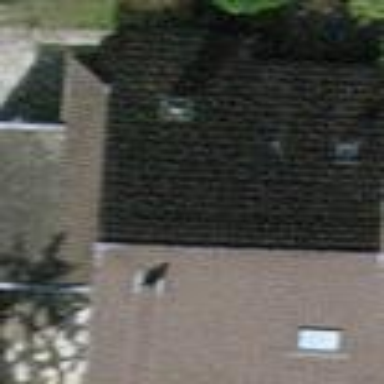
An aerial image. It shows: Terrace building.